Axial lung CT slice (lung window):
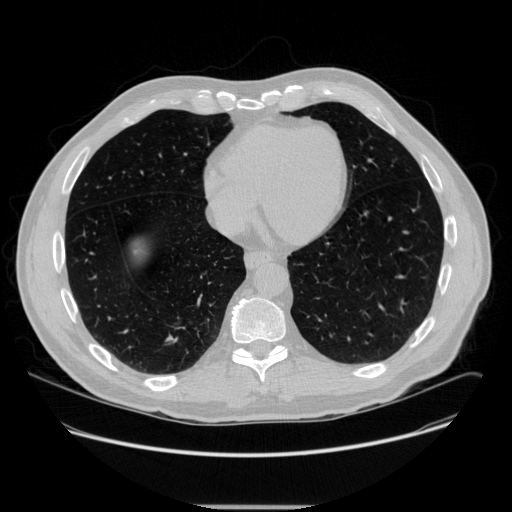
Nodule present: no